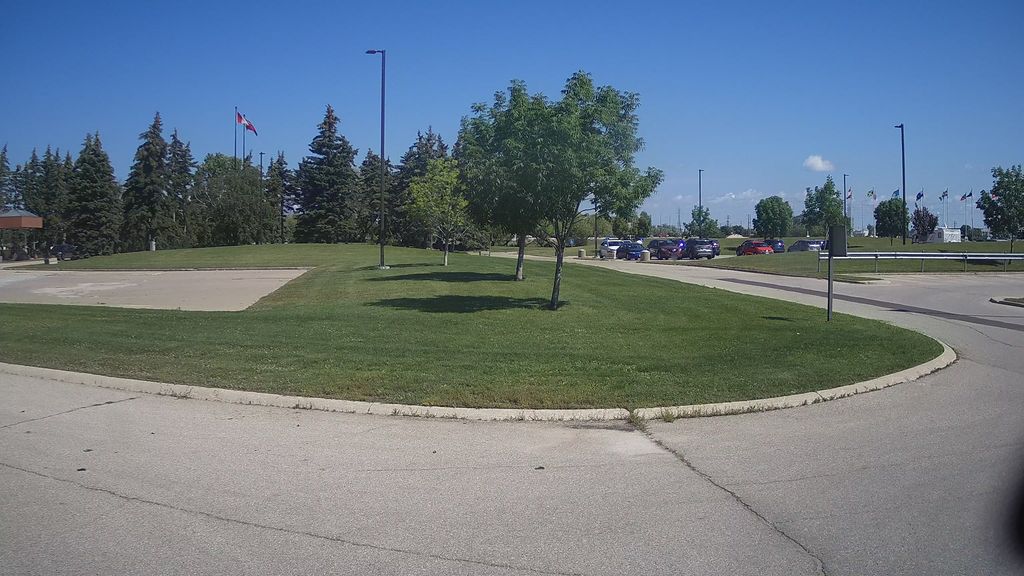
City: winnipeg